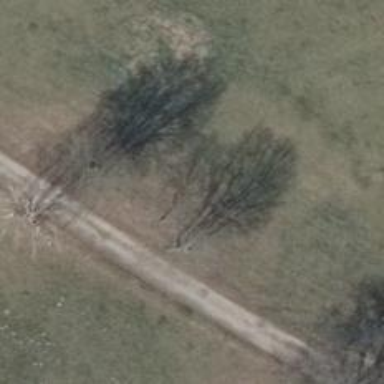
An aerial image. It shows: Deciduous broadleaved tree.